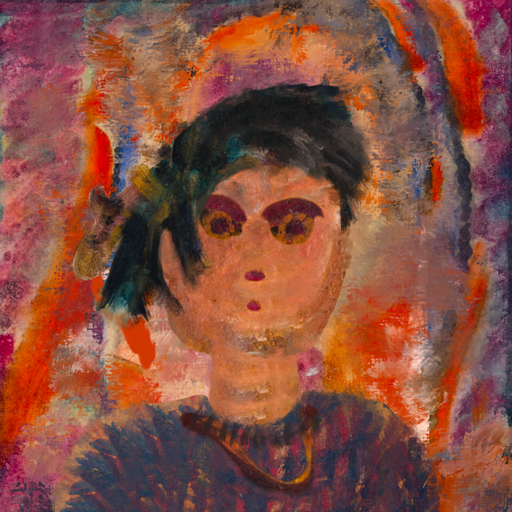
Background: Experience, Head And Neck Front: Boggyland, Face Front: Doll, Bust: In_The_Sun, Hair Front: Pipe, Head Accessory: Blank, Second Necklace: Comrade, Necklace: In_The_Sun, Baby: Blank